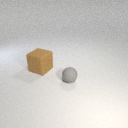
small gray rubber sphere in front of large brown rubber cube